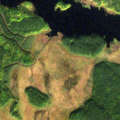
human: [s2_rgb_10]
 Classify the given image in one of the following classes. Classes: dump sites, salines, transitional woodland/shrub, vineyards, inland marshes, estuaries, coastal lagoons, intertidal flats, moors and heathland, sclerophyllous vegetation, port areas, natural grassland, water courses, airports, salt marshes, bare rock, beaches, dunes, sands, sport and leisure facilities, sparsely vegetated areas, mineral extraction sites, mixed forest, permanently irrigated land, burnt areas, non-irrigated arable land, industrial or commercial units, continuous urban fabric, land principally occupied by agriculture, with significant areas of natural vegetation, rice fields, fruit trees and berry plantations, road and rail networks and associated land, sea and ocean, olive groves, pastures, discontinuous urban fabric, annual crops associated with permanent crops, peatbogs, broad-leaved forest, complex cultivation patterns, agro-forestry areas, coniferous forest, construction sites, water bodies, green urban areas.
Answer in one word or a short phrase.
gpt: coniferous forest, mixed forest, peatbogs, water courses, water bodies